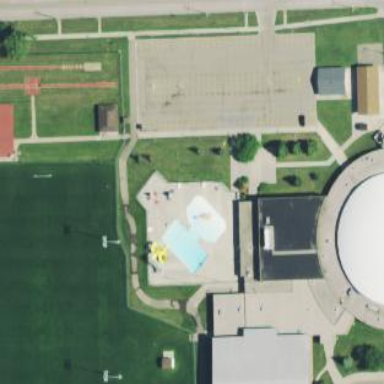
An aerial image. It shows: Water park.